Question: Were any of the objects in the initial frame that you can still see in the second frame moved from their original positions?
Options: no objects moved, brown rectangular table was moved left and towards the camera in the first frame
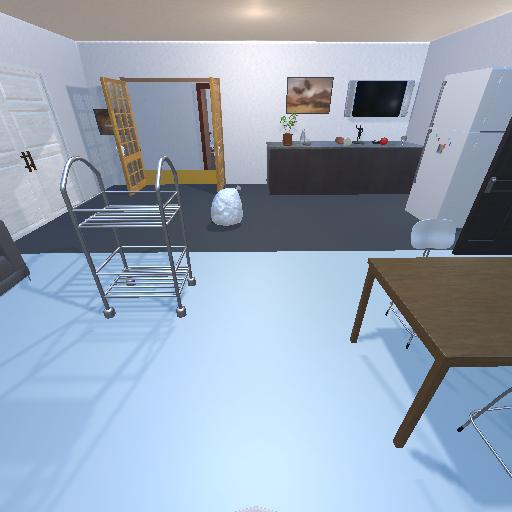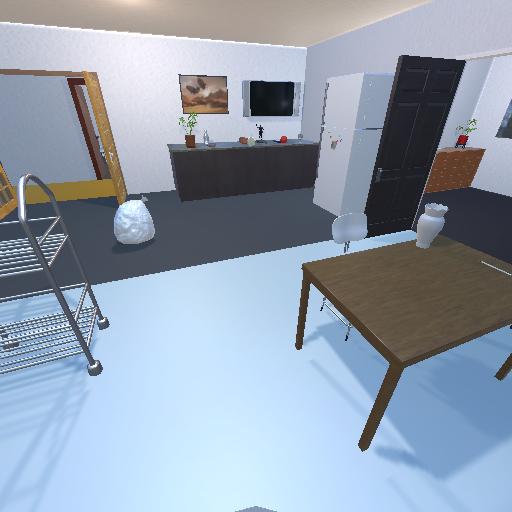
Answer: no objects moved